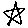
Label: star